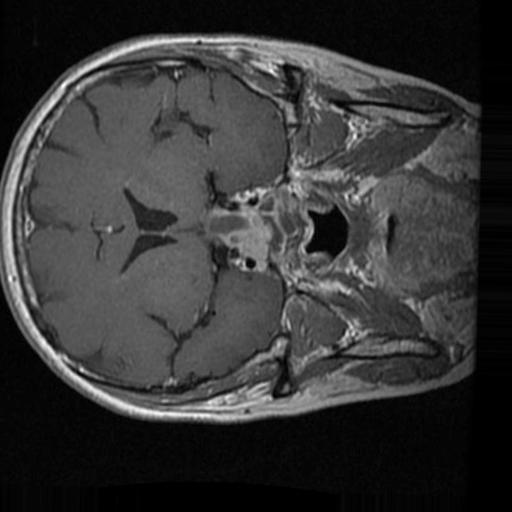
Label: brain_tumor